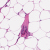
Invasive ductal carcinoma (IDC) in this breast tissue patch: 0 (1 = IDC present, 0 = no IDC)